Question: I saw an application and the tag search was good. I just want the layout of the search tag. If you know, send me that tag. Below is some detail with some image below.

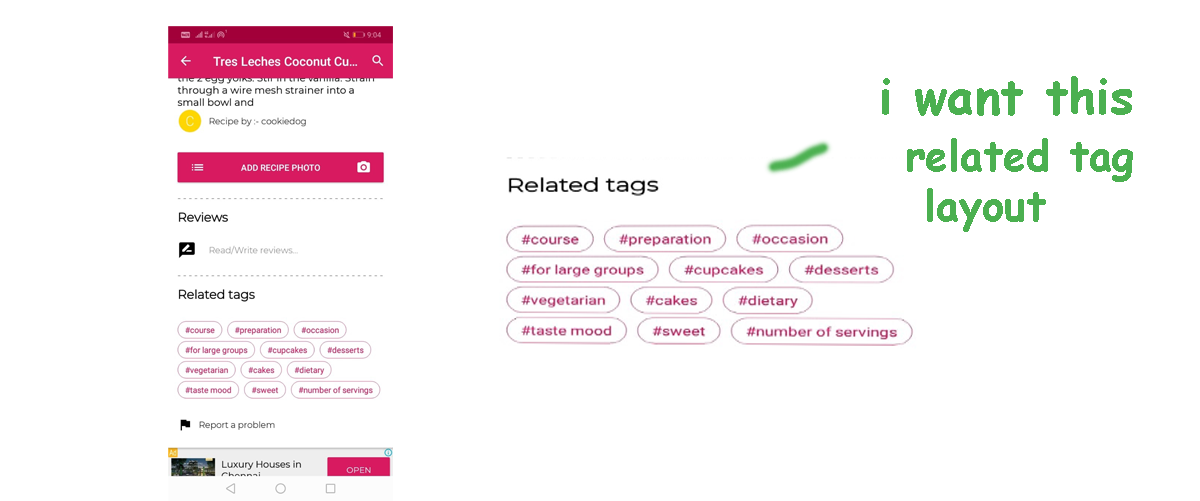
Answer: What I think you are looking for is a 'View' called 'Chip' and they are typically contained within a 'ChipGroup'.
I have looked through this article, it should have everything you need.
<URL>